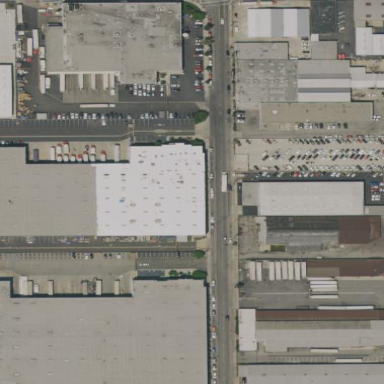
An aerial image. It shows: Warehouse.